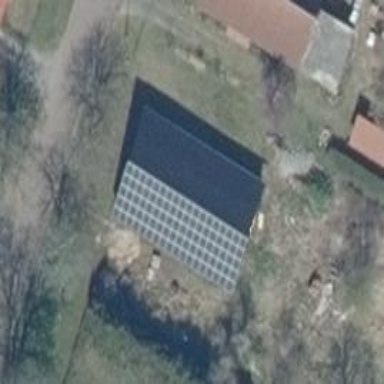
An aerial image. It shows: Building featuring small installation solar photovoltaic panel for electricity generation.